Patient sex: F
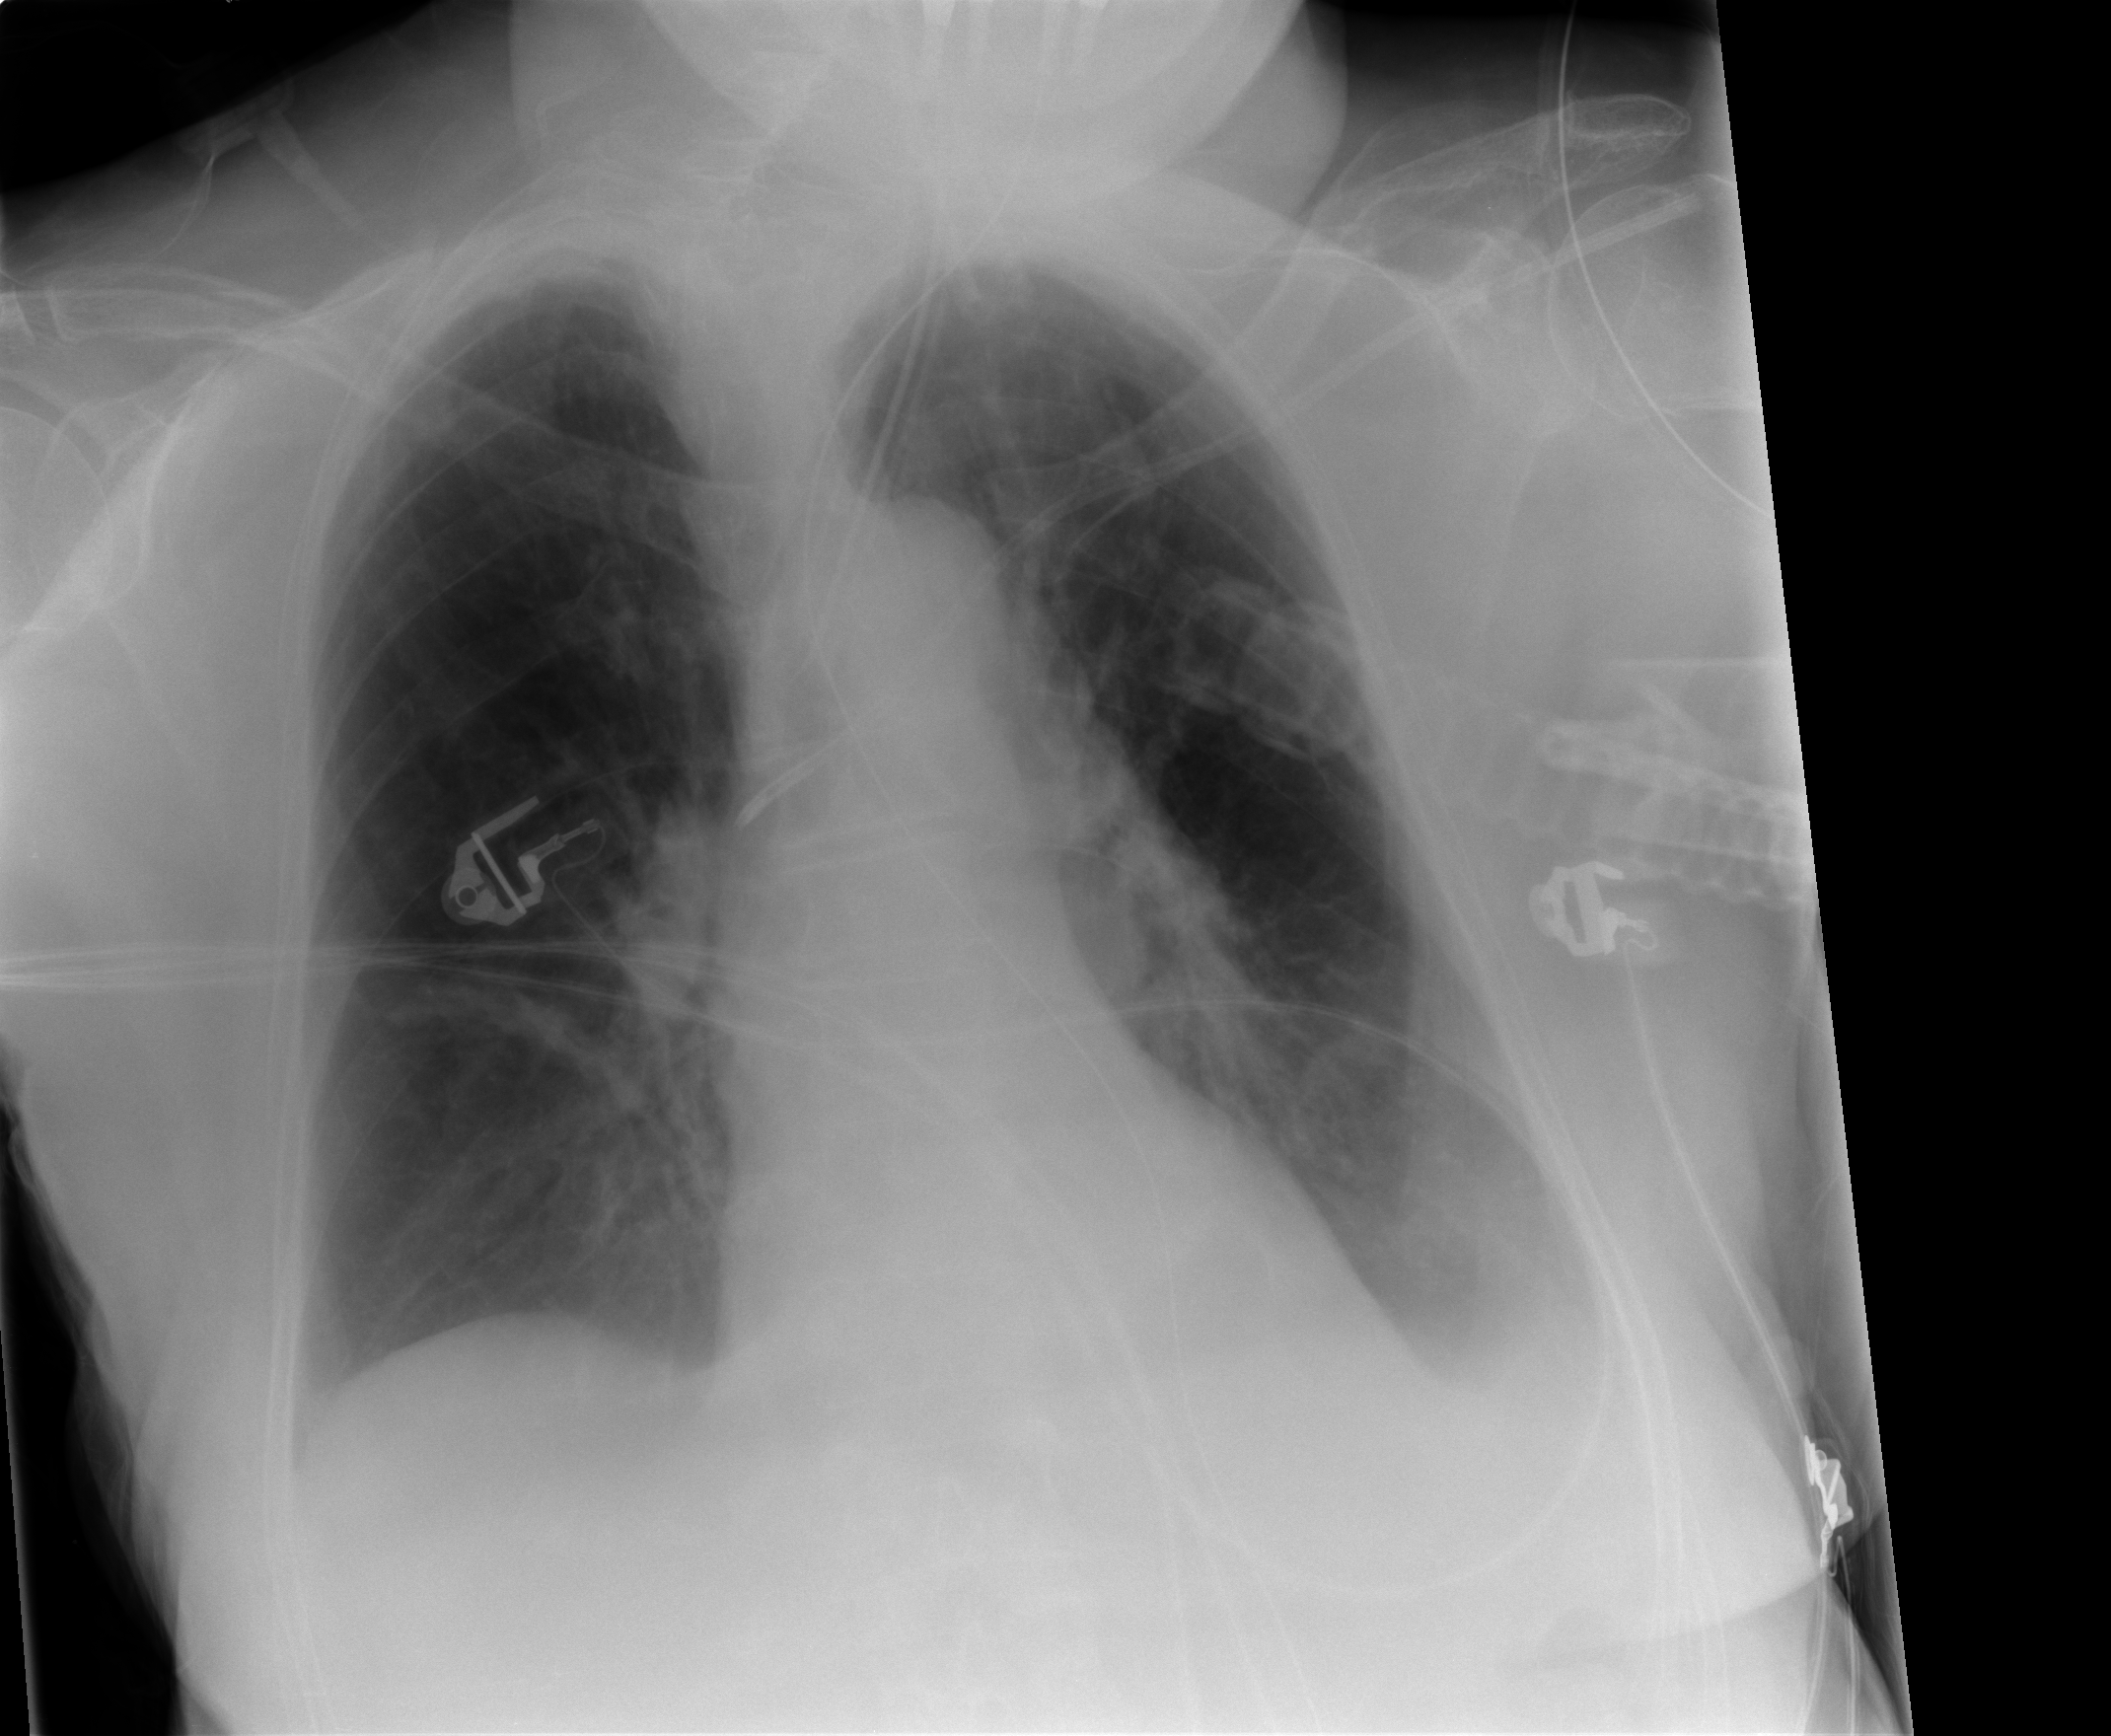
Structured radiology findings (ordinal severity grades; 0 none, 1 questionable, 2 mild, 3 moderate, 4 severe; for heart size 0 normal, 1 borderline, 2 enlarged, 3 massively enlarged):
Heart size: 0
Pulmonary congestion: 0
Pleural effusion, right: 0
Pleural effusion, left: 2
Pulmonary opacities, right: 0
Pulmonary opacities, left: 0
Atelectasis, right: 0
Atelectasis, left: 1